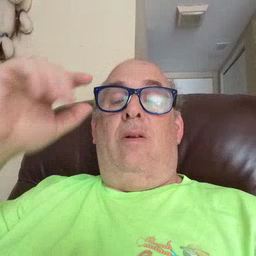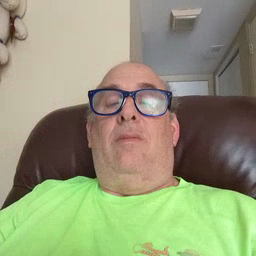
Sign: lion